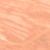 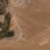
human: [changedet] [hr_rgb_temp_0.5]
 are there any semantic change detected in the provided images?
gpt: Some buildings are present on the left in the desert.